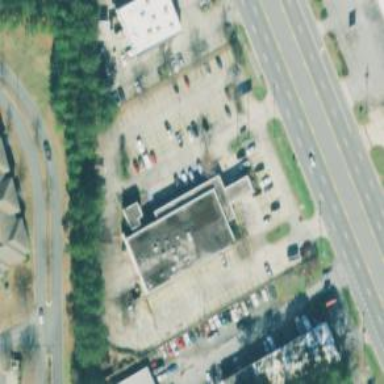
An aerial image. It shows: Restaurant building.